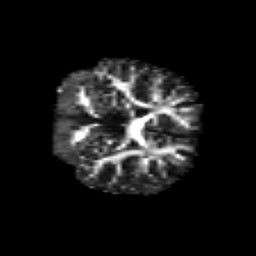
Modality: FA
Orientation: coronal
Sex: male
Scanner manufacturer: siemens
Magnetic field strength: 3 T
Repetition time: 5 s
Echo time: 0.071 s